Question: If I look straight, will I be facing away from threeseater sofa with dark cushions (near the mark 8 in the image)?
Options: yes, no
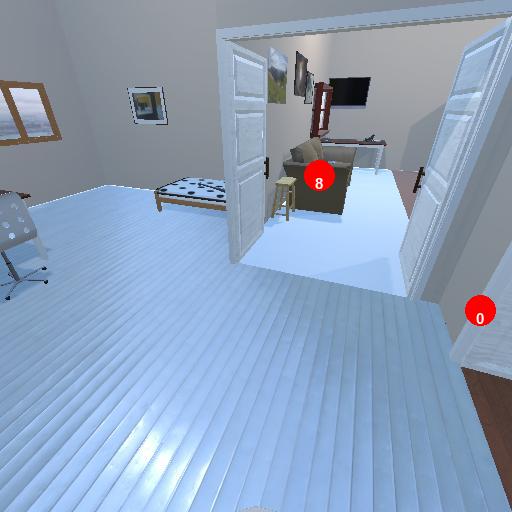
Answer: yes